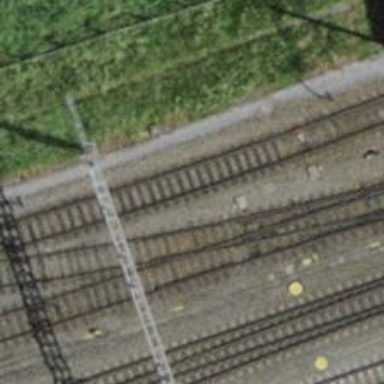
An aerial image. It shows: Single-track electrified railway siding with contact line for service.